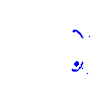
Particle: pion